A bearing vibration time series has been folded into this square grayscale image, one row per segment of consecutive samples. Based on the visible evidence, which condition applies: normal, inner_race, outer_race, ball?
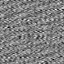
Answer: outer_race